Question: I have a small rule which is running propely in Rule Studio when I tested with DVS. Now I deployed the rule to rule team server and when I opened the same rule in RTS. Its showing me all sorts of errors !. I am sure the error is not with the code,it is some issue or bug in IBM Jrules ILOG Rule Team Server. Any experts know about this bug ? I am using a trial version of IBM JRules v7.1
Please see the below attached image which shows the error in the RTS.

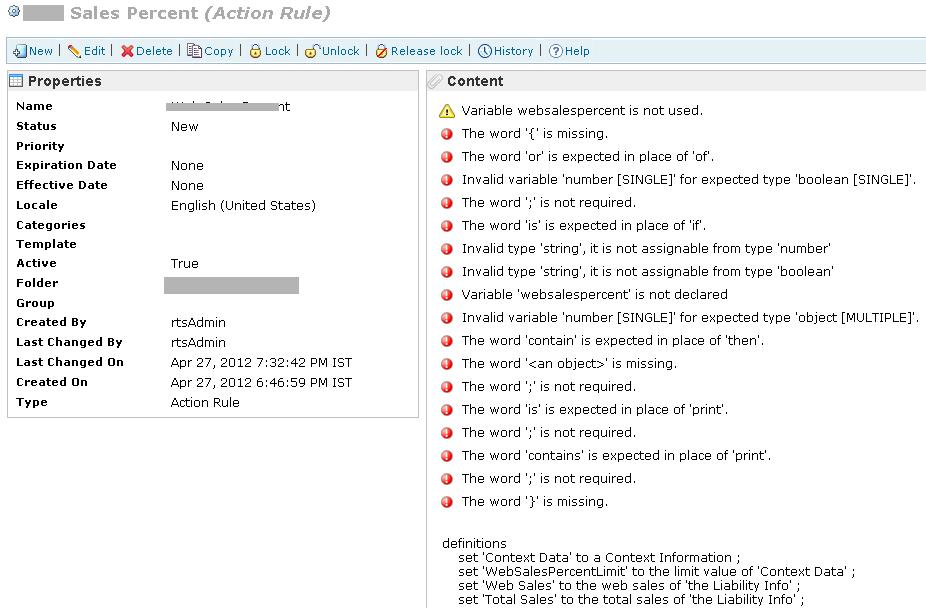
Answer: Sounds like the BOM is not deployed :)
If JRules is complaining about every single word in the rule then, there is something wrong with the rule project; reference to the BOM or BOM itself if contained in the same rule project.
Dbl-chk and if needed redeploy the BOM.
The only "bug" is that the deployment wizard allows you to deploy a rule project on RTS even if the referenced BOM is not deployed on RTS. This is a regression "bug".
Because I think 6.x disallowed this.
I used 7.1.0 on my laptop for more than a year...And it worked like a charm.
Hope it helps